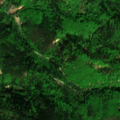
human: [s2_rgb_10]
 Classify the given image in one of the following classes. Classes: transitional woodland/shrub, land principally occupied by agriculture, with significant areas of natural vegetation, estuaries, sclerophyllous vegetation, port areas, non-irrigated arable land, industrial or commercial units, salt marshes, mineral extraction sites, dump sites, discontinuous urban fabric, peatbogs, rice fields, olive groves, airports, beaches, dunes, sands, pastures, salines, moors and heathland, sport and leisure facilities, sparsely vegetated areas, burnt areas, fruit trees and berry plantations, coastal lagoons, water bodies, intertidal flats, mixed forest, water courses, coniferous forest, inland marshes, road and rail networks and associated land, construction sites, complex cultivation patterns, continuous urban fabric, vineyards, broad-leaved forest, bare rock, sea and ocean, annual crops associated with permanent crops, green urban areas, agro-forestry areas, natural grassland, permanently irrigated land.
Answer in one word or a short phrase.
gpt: discontinuous urban fabric, non-irrigated arable land, coniferous forest, mixed forest